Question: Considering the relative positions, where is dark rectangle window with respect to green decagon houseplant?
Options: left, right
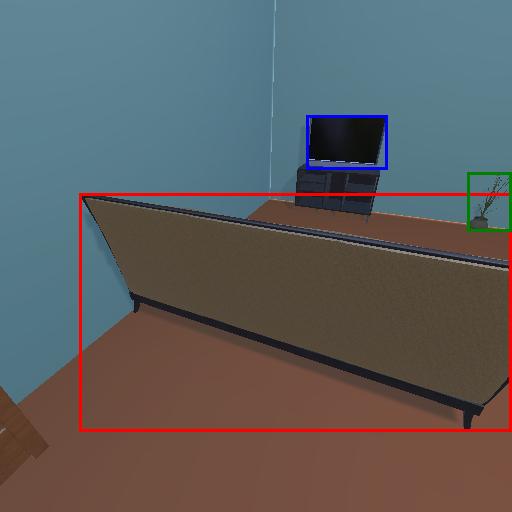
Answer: left